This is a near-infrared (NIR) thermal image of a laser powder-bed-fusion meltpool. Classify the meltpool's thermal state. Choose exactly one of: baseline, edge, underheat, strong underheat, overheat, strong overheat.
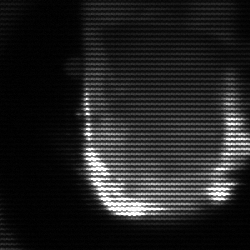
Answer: baseline